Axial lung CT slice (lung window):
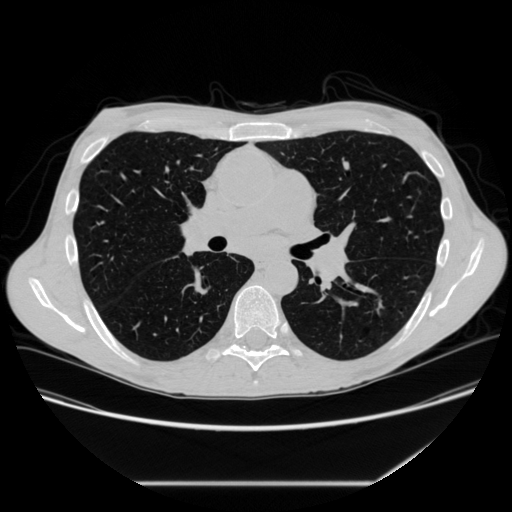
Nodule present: no